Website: ulta-beauty
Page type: customer-info-address
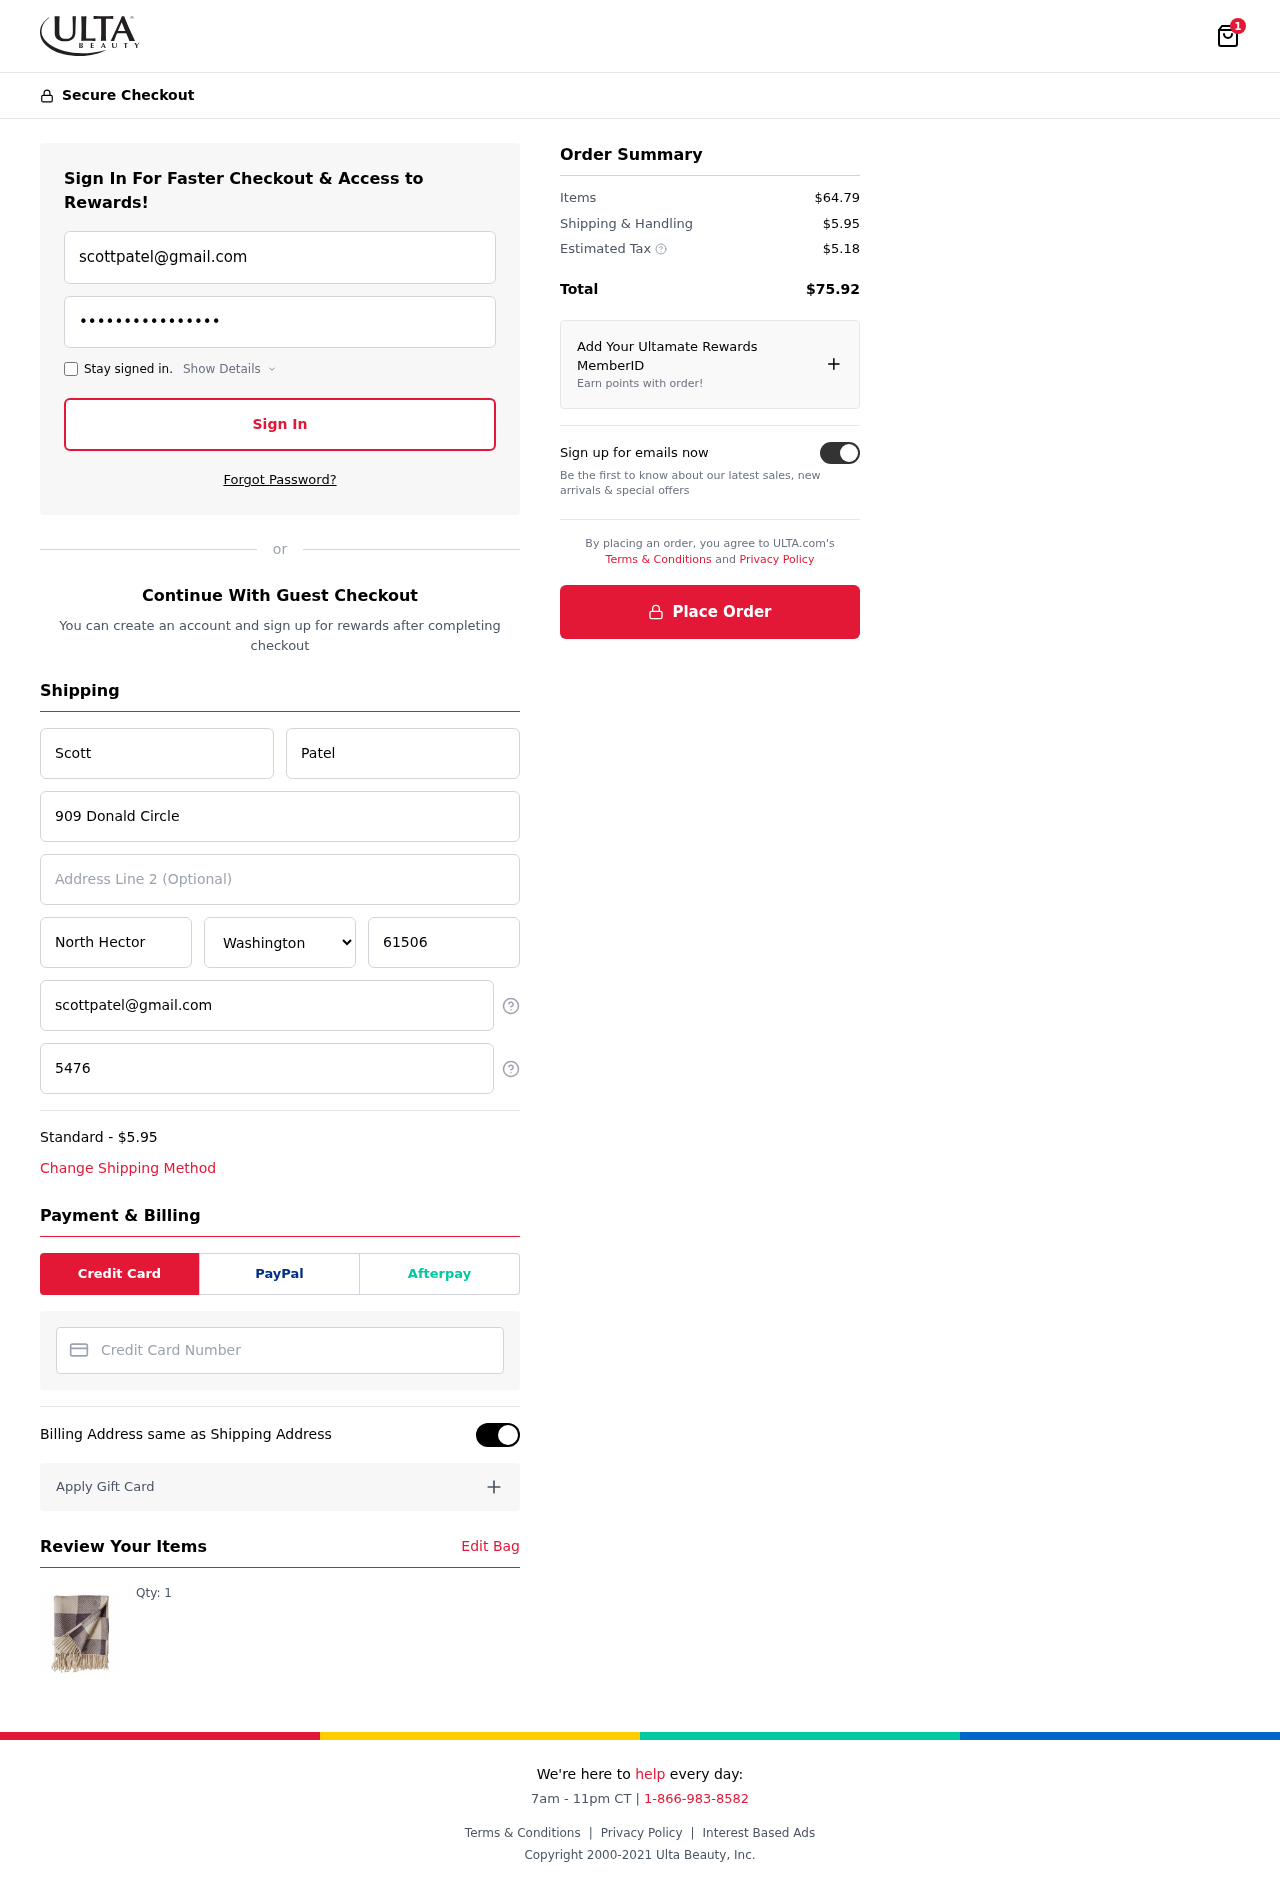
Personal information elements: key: PII_CARD_NUMBER
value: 2384 3877 0949 4101
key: PII_CITY
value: North Hector
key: PII_EMAIL
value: scottpatel@gmail.com
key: PII_FIRSTNAME
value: Scott
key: PII_LASTNAME
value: Patel
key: PII_PHONE
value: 5476016350
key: PII_POSTCODE
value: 61506
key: PII_STATE
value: Washington
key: PII_STREET
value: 909 Donald Circle
Product elements: key: PRODUCT1_QUANTITY
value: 1
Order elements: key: ORDER_NUM_ITEMS
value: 1
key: ORDER_SHIPPING_COST
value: $5.95
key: ORDER_ITEMS_TOTAL
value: $64.79
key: ORDER_SHIPPING_COST2
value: $5.95
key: ORDER_TAX
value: $5.18
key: ORDER_TOTAL
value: $75.92